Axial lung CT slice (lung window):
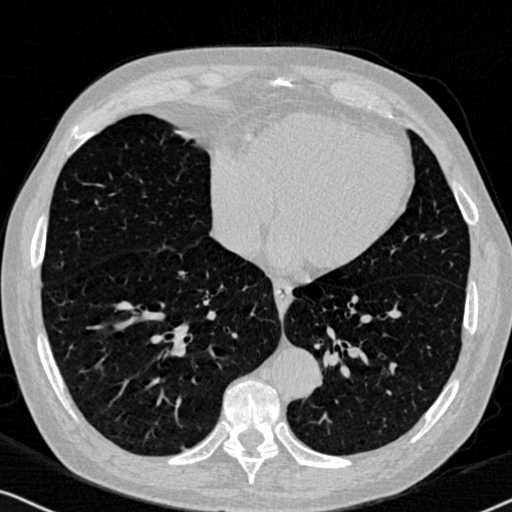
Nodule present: no